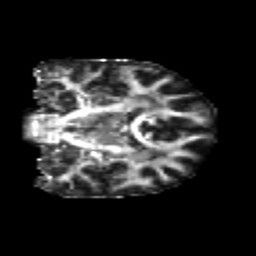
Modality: FA
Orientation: coronal
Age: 25
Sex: female
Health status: healthy
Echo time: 0.074 s